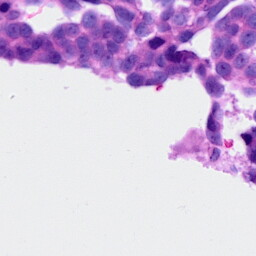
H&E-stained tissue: Ovarian